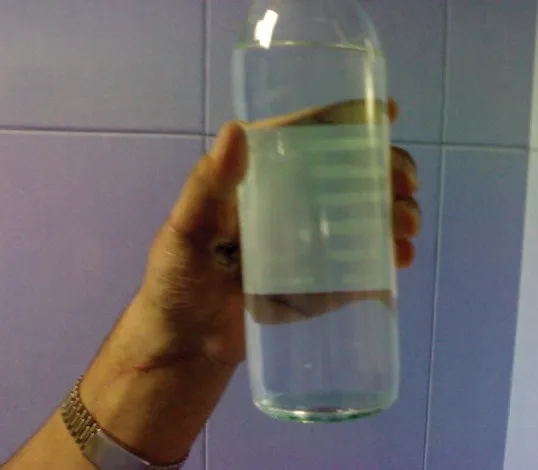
Grasping a Bottle by Patient.
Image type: medical_photograph (other_medical_photograph)